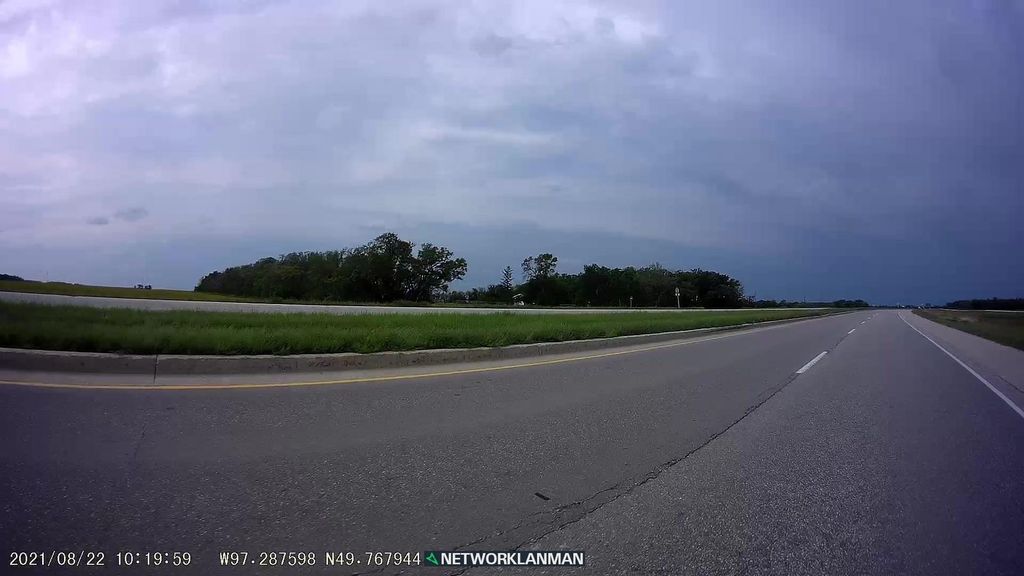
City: winnipeg